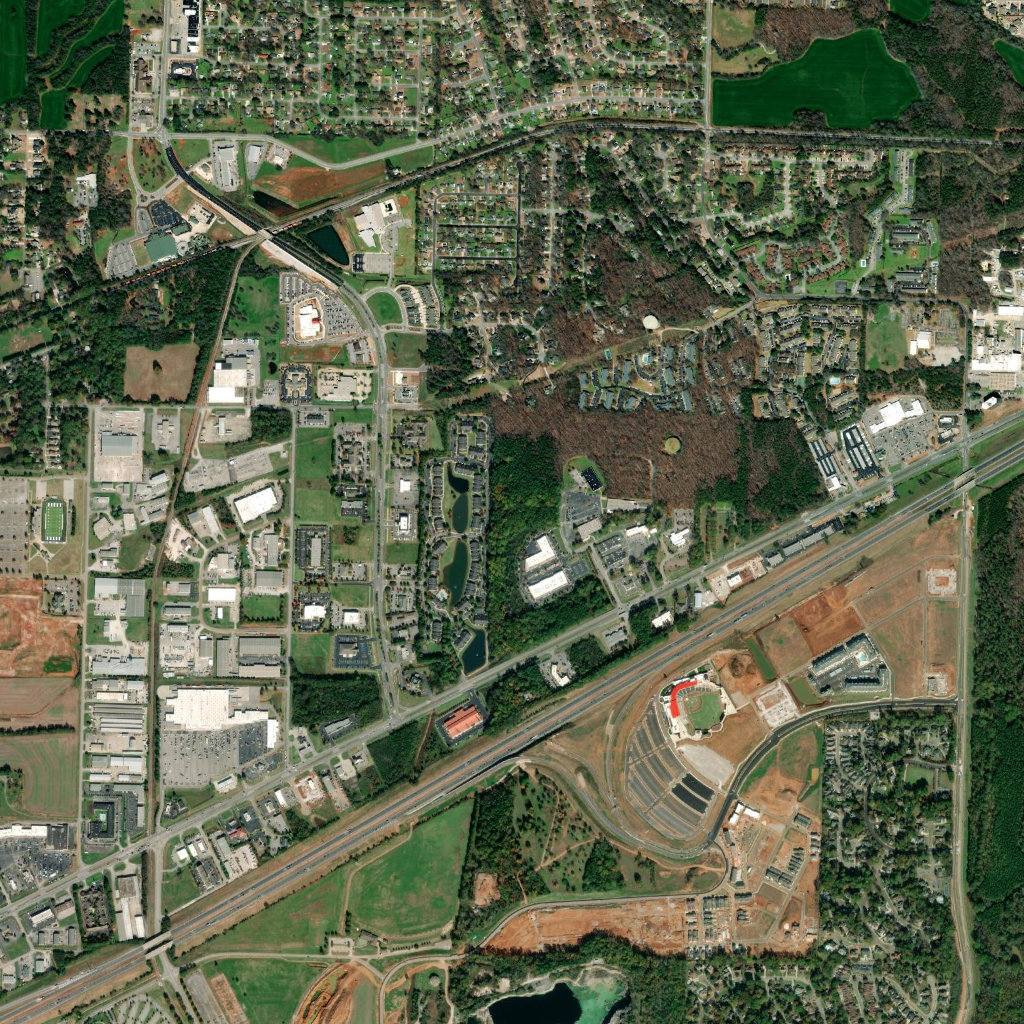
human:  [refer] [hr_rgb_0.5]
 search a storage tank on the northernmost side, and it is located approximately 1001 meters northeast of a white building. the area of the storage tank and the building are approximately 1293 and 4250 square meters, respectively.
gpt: <box>[[62, 30, 64, 32, 0]]</box>

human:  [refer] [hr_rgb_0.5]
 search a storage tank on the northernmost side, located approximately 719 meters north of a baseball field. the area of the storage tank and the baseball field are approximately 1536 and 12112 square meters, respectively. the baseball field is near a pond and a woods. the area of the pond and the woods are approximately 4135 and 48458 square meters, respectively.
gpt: <box>[[63, 30, 64, 32, 0]]</box>

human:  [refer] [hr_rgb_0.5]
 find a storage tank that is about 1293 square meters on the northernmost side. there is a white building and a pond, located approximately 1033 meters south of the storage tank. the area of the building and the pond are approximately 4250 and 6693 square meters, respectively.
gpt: <box>[[62, 30, 64, 32, 0]]</box>

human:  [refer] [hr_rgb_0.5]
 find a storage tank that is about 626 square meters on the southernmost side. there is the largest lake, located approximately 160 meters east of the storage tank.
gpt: <box>[[42, 95, 42, 96, 0]]</box>

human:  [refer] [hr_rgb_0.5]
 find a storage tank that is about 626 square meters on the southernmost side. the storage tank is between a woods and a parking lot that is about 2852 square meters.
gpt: <box>[[42, 95, 42, 96, 0]]</box>